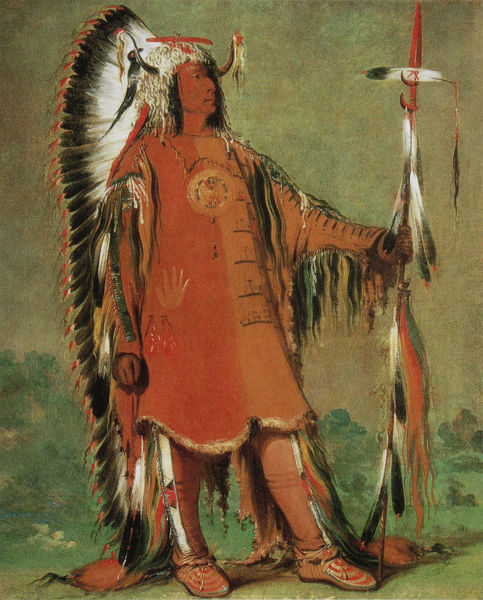
Titel: Mah-To-Toh-Pa (Four Bears), Mandan Chief
Künstler: George Catlin
Standort: Washington, D.C.
Institution: Smithsonian American Art Museum
Schlagwörter: feder, fuß, gemälde, hand, himmel, mann, schatten, umhang, vogel, weiß, bäume, grün, landschaft, braun, handschuh, hintergrund, hut, kleid, licht, mund, nase, orange, profil, schmuck, schwarz, zeichnung, blick, rot, wiese, arm, arme, federn, geschichte, kleidung, spitze, stehen, bildnis, hände, portrait, porträt, natur, stamm, auge, fransen, gewand, haare, pose, stickerei, saum, prtrait, kreis, stock, beine, fell, bein, haltung, schuhe, stab, hosen, berge, gebirge, farbe, linien, amerika, füsse, erhaben, lanze, verzierung, exotisch, hacken, stolz, illustration, ketten, waffe, helm, ganzfigur, tracht, federkleid, reise, leder, dolch, krieger, kluft, speer, hörner, federschmuck, bemalung, kopfschmuck, heroisch, pfeil, abdruck, sieger, primitiv, tradition, totem, häuptling, borten, lederstiefel, indianer, ureinwohner, büffel, speerspitze, primitive, inder, haaare, führer, bison, ethnologie, chef, mokassin, mokassins, lederschuhe, mokkasin, rothaut, indianerstamm, federnm, indianerhäuptling, knebelverschluss, mokasins, adlerfedern, handabdruck, india, indianr, federkrone, sitting bull, fedrschmuck, adlerferdn, ferden, stavb, indian